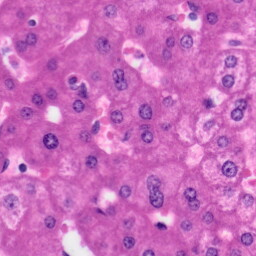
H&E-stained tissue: Liver